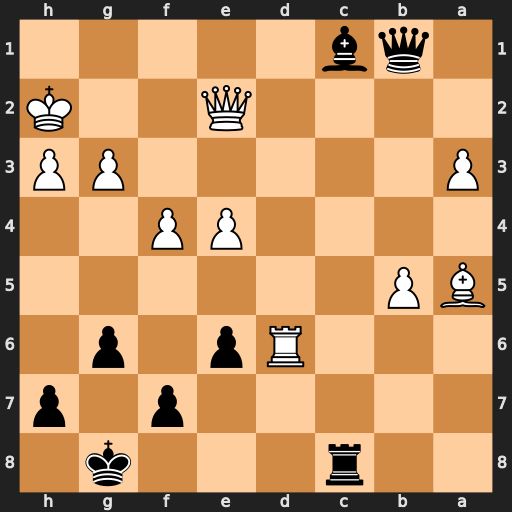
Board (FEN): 2r3k1/5p1p/3Rp1p1/BP6/4PP2/P5PP/4Q2K/1qb5
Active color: b
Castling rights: -
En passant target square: -
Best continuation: Rc2 Rd2 Bxd2